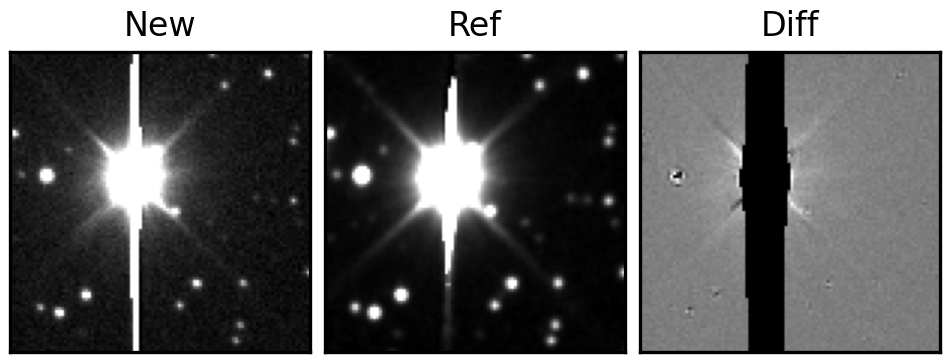
Label: bogus